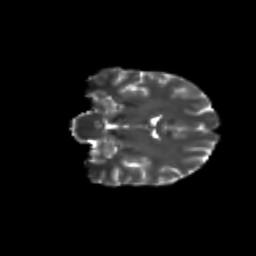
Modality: T2w
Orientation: coronal
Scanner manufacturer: siemens
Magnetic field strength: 3 T
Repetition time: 9.2 s
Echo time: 0.084 s